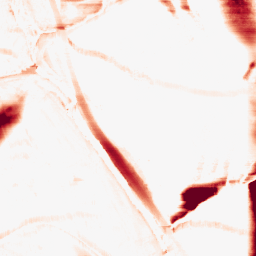
Category: morphological
Decomposition family: morphological_rect
Decomposition parameters: operation: opening
width: 50
height: 10
Upsampling method: sinc_hamming
Upsampling parameters: scale: 2
kernel_size: 8
Upsampling scale: 2